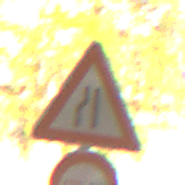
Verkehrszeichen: EinseitigVerengteFahrbahnLinks
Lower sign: Ueberholverbot
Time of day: MorningAfternoon
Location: Outdoor (Suburban)
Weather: PartlyCloudy
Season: NotSpecified
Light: Natural